Question: I have an UIImageView that I want to animate slowly with a pan effect at the background. My background image view has four constraints:
- - - - 'backgroundImageViewLeftMargin'
The image view's view mode is set to "aspect fill". When I run my app, there is no problem, the static image is displayed. I add the following code to animate my view:
'''
-(void)animateBackgroundHorizontally:(BOOL)forward{
self.backgroundImageViewLeftMargin.constant = forward ? -500 : 0;
[self.backgroundImage setNeedsUpdateConstraints];
[UIView animateWithDuration:30 animations:^{
[self.backgroundImage layoutIfNeeded];
} completion:^(BOOL finished) {
[self animateBackgroundHorizontally:!forward];
}];
}
'''
Then I call '[self animateBackgroundHorizontally:YES];' at 'viewWillAppear:'. Here is what happens:

The image starts animating from an unexpected (yet always the same) location (top edge at about the middle of the screen where it should be at the top of the screen), animates to its final position correctly, then when animating back to its original location, it . The only property that I'm animating is the left margin. When I don't call the animation code, it displays correctly. Why does the animation start from an incorrect location as seen on the image? I've tried setting 'self.backgroundImage.translatesAutoresizingMaskIntoConstraints' to both 'YES' (I got the error) and 'NO' but it didn't work. This problem is persistent on both iOS 6 and iOS 7.
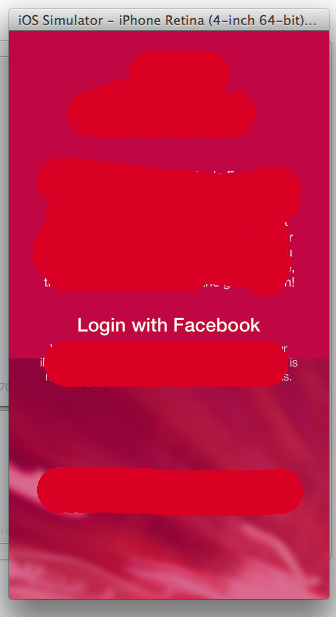
Answer: I've put the animation start code in 'viewDidAppear:' instead of 'viewWillAppear:' and the problem is gone. Insteresting. Tried on both iOS 6 and iOS 7 and they both work well now.